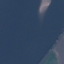
Land use / land cover class: SeaLake